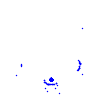
Particle: electron